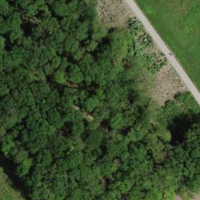
EUNIS habitat code: 52
Species observed at this site:
Phytolacca americana